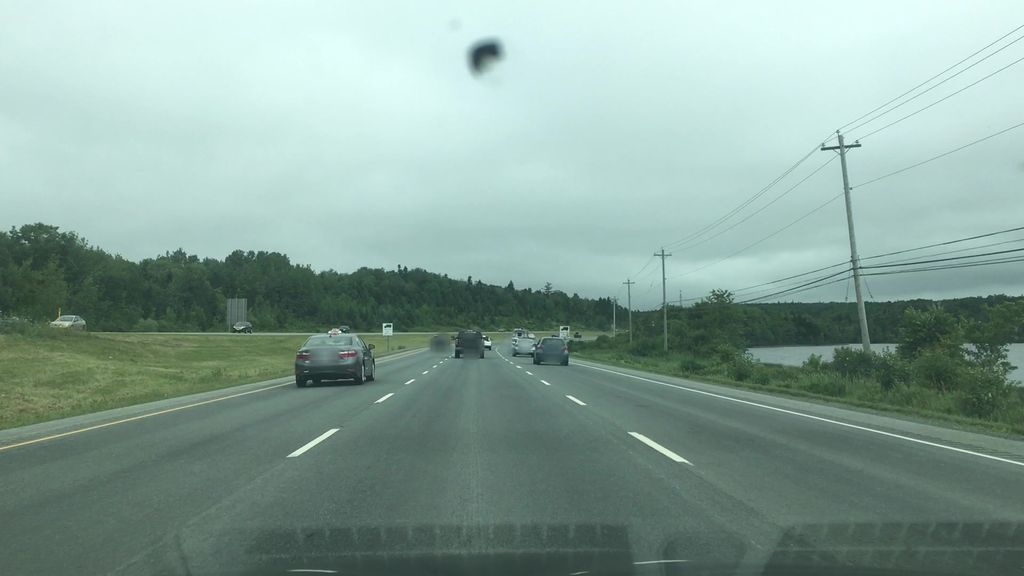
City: halifax